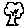
Label: tree